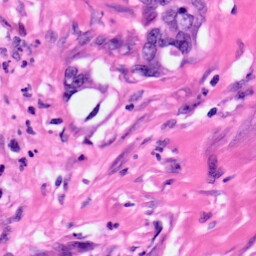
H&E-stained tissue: Pancreatic